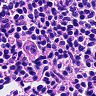
Metastatic tissue present: no